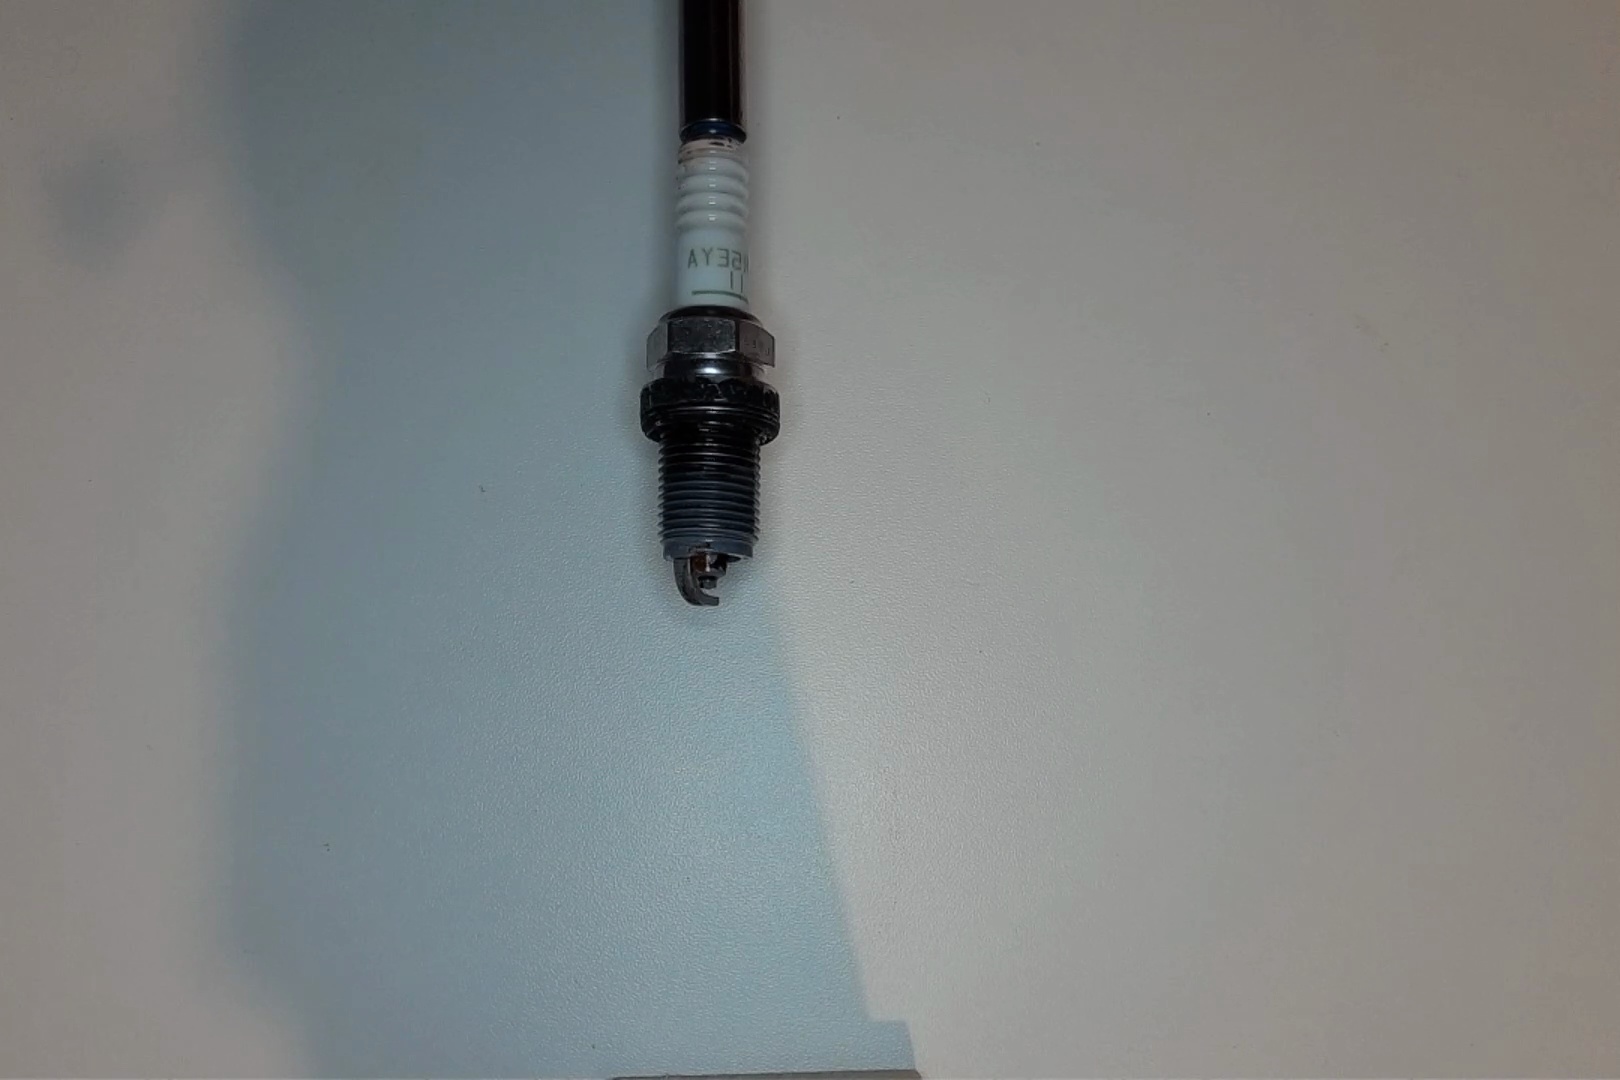
Label: anomaly